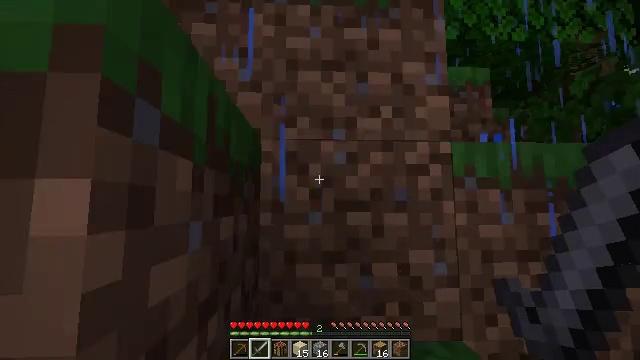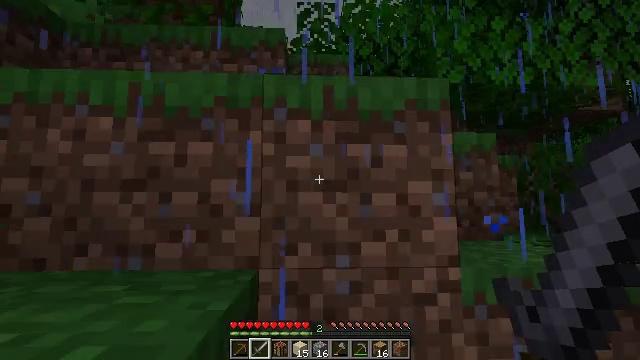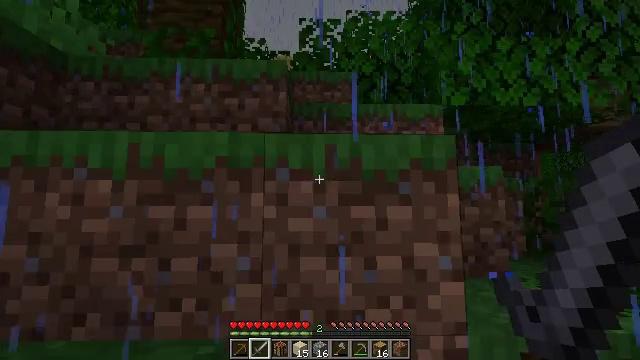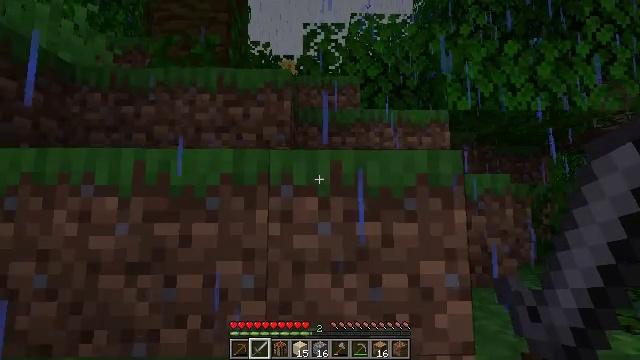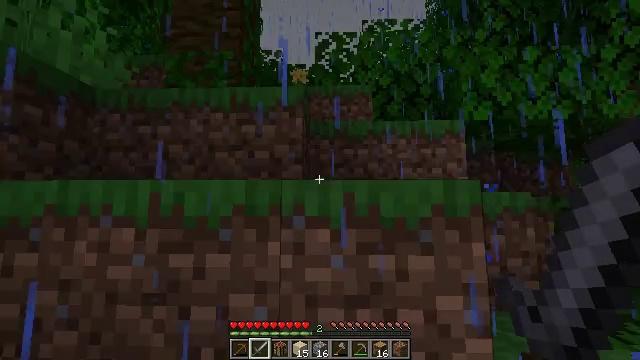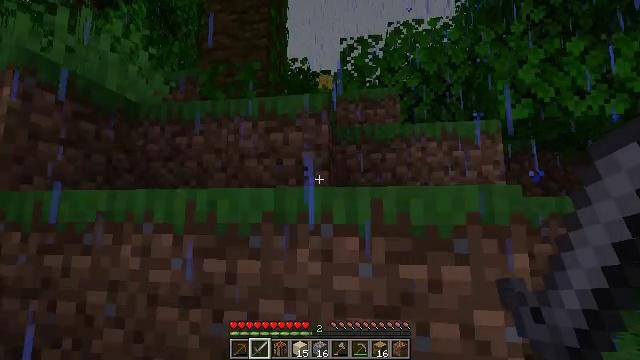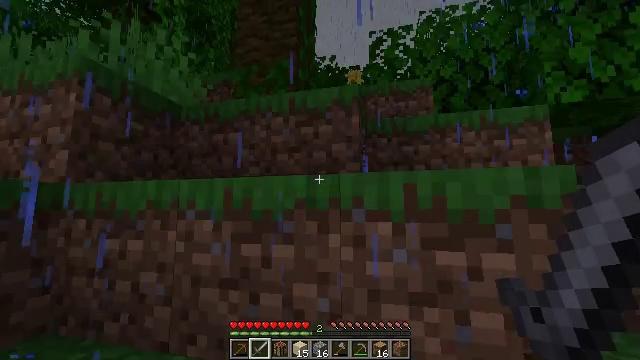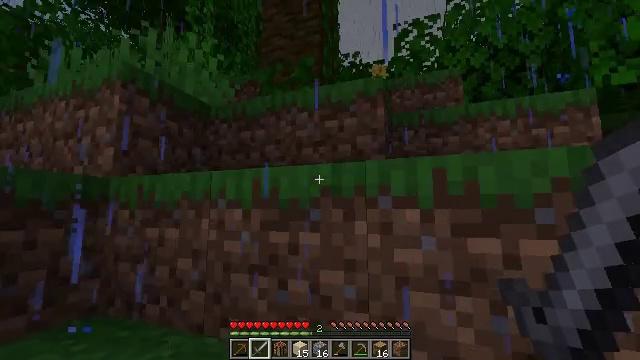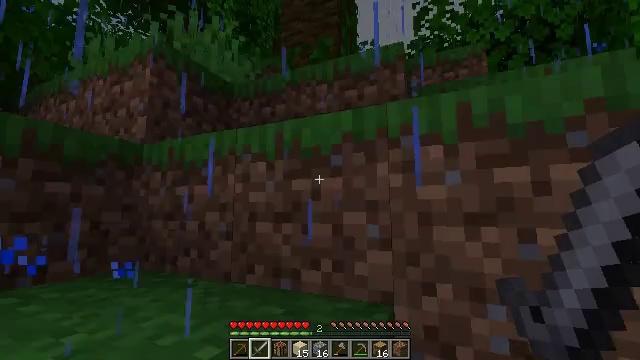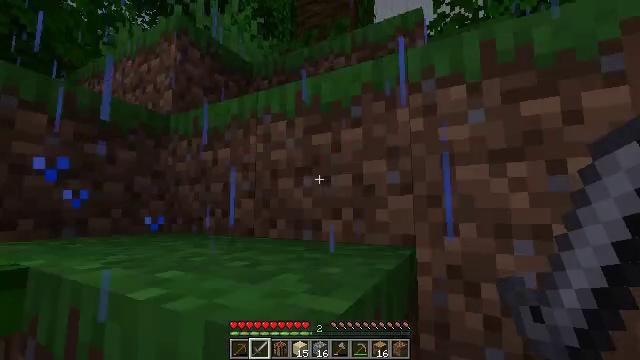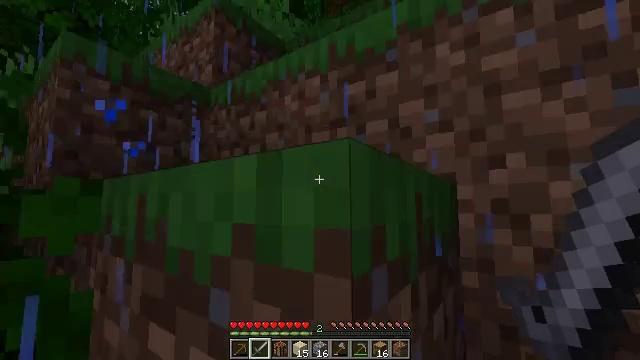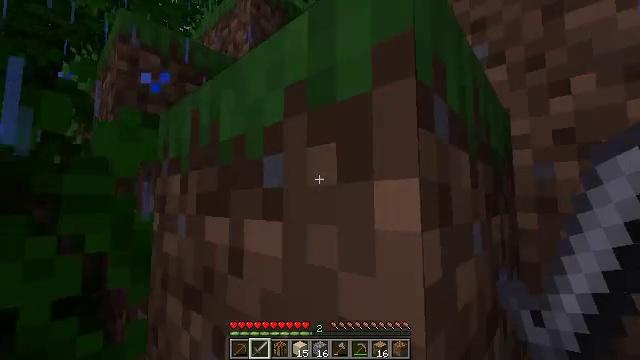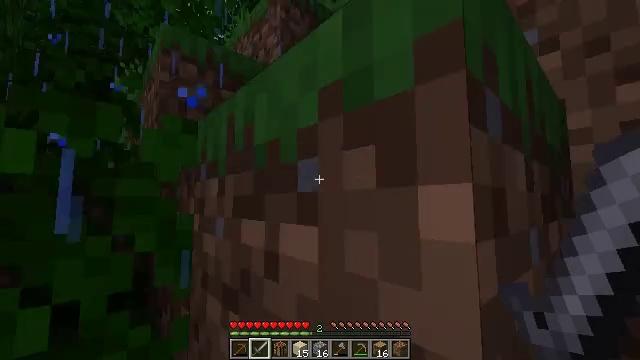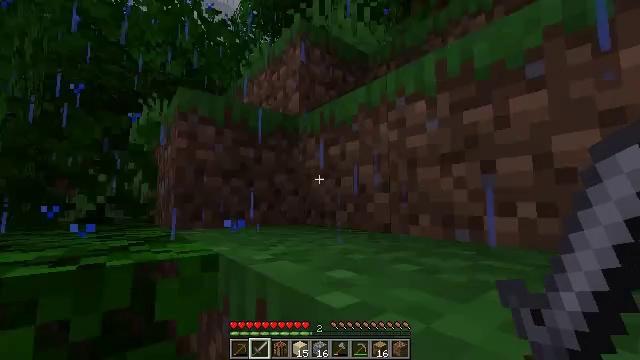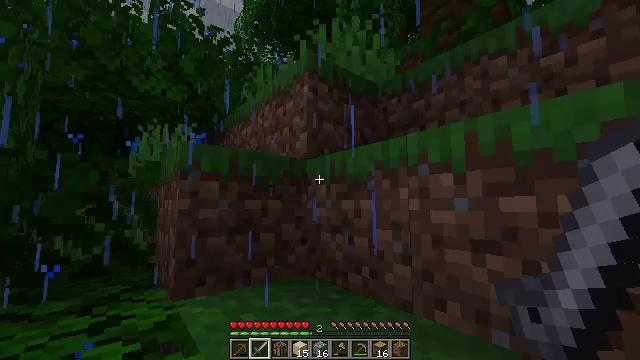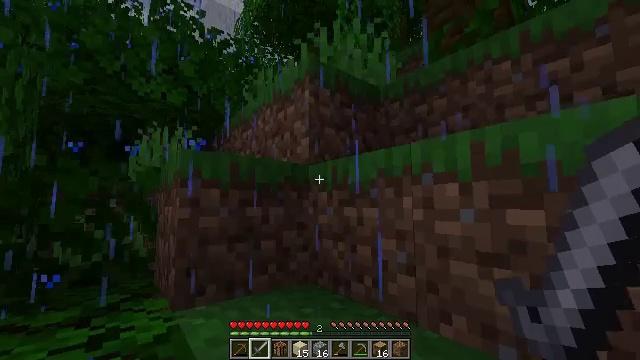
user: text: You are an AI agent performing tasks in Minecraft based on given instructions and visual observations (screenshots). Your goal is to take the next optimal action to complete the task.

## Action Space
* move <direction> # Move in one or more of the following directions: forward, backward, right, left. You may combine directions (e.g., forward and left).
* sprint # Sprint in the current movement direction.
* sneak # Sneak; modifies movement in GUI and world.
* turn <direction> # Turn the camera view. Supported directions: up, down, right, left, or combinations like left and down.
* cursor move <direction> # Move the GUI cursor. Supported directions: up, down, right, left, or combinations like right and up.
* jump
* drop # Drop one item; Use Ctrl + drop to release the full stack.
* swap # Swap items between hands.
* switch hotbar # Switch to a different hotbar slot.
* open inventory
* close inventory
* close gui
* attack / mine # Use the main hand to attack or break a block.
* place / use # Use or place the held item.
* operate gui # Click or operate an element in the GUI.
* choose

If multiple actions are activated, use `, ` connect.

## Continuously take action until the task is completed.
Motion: motion action
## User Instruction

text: Remove oak leaves from branches.
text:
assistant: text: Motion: move forward, jump
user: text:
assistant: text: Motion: move forward, jump
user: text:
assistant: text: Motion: move forward, turn left, jump
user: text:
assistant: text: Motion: move forward, turn left, jump
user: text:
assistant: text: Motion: move forward, turn left, jump
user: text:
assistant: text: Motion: move forward, turn left, jump
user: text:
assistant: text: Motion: move forward, turn left, jump
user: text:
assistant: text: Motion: move forward, turn left, jump
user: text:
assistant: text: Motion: move forward, turn left, jump
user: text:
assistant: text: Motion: move forward, turn left and down, jump
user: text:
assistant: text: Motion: move forward, turn left, jump
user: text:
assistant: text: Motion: move forward, turn left, jump
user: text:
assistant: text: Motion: move forward, turn left, jump
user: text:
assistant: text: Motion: move forward, jump
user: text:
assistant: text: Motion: move forward, jump
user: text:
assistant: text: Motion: move forward, jump
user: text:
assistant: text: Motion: move forward, jump
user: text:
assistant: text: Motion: move forward, turn right, jump
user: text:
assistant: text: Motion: move forward, turn right, jump
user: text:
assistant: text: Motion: move forward, turn right and down, jump
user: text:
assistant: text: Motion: move forward, turn right
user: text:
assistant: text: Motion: move forward, turn right and down
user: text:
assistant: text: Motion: move forward
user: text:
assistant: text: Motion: move forward
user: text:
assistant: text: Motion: move forward, turn right
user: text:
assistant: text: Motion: move forward, turn right
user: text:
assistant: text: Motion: move forward, turn right and down
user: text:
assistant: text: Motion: move forward, turn right and down
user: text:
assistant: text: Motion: move forward, turn right
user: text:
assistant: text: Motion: move forward, turn right